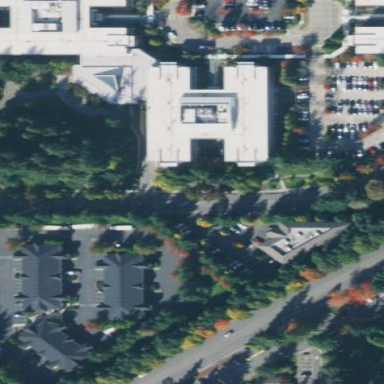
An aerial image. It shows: Commercial building.